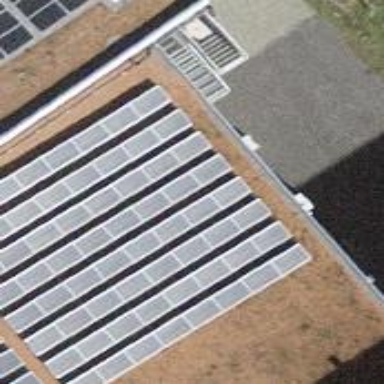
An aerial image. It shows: Solar photovoltaic panel generator.